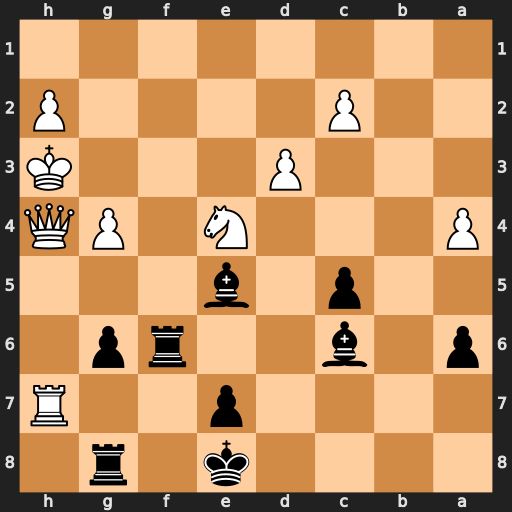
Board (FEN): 4k1r1/4p2R/p1b2rp1/2p1b3/P3N1PQ/3P3K/2P4P/8
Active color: b
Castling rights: -
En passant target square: -
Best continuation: Bxe4 dxe4 Rgf8 Kg2 g5